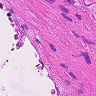
Metastatic tissue present: no